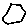
Label: hexagon